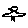
Label: bird